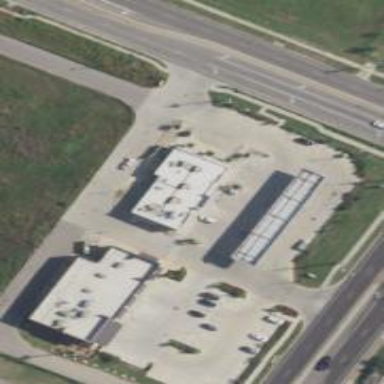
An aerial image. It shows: Convenience shop.